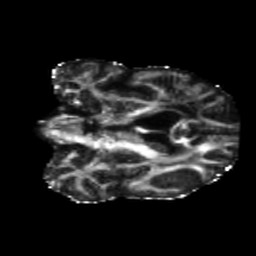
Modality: FA
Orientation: coronal
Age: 46
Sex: male
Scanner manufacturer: siemens
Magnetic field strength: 3 T
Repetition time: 5.47 s
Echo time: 0.0854 s